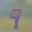
Label: 9